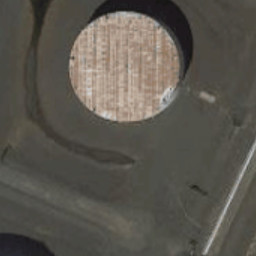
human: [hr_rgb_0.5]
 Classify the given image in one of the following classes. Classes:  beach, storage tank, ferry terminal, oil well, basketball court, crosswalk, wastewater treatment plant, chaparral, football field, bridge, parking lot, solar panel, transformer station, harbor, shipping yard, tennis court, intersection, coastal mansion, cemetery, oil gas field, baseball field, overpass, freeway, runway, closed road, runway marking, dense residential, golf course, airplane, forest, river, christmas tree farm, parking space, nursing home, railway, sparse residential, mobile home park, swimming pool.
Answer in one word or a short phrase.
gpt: storage tank